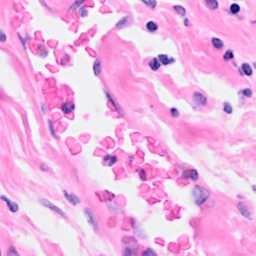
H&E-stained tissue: Breast